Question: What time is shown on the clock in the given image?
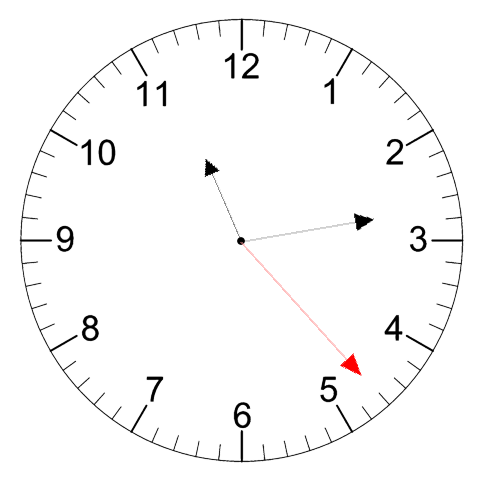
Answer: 11:13:23